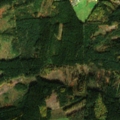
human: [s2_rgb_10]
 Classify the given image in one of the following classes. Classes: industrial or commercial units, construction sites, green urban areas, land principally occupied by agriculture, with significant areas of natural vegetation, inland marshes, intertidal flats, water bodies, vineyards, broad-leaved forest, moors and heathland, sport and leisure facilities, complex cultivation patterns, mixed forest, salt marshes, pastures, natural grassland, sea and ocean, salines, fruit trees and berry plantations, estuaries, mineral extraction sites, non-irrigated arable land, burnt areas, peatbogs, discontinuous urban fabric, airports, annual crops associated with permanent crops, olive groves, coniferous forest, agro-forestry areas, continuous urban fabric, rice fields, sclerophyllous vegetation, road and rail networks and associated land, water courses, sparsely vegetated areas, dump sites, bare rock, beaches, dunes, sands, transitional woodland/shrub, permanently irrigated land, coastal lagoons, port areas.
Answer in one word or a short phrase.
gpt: mixed forest